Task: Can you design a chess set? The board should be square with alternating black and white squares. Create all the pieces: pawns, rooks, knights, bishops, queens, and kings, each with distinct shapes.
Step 2166:
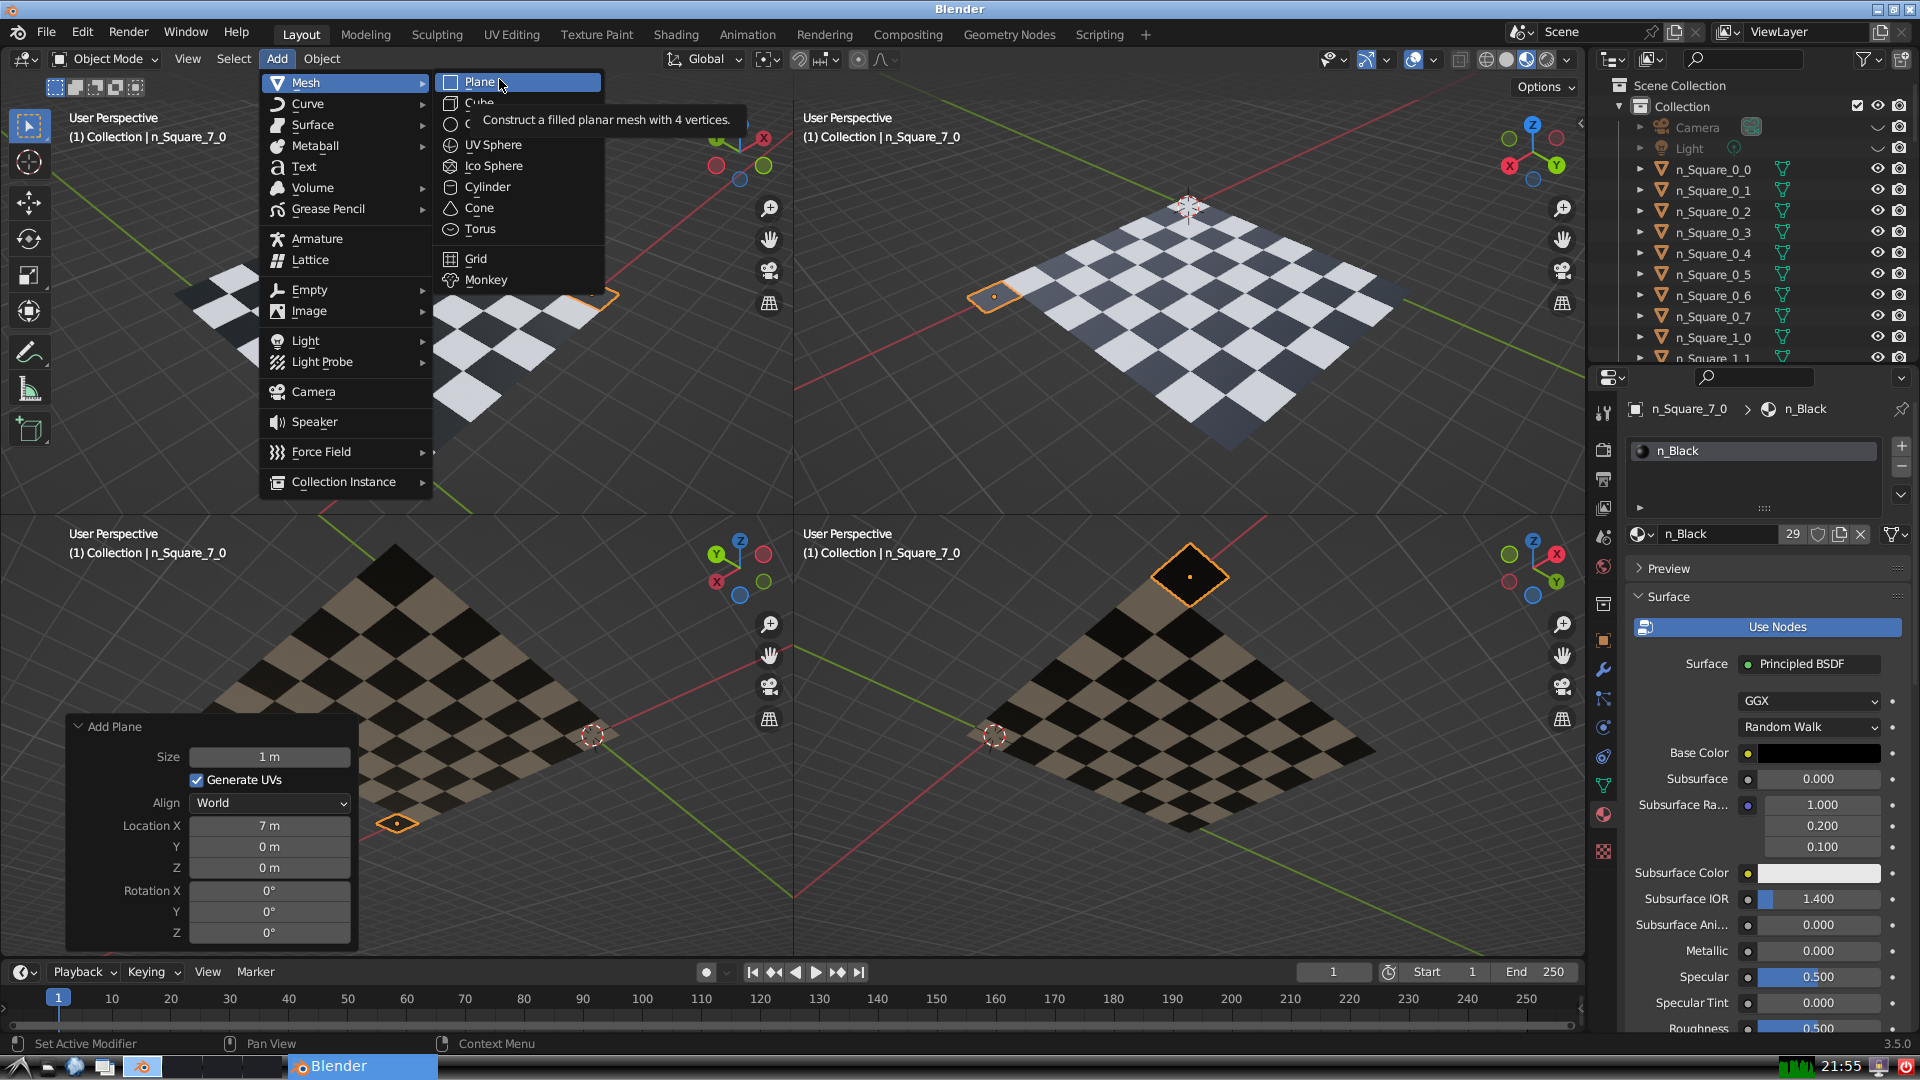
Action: click: no